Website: lowes
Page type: review-order
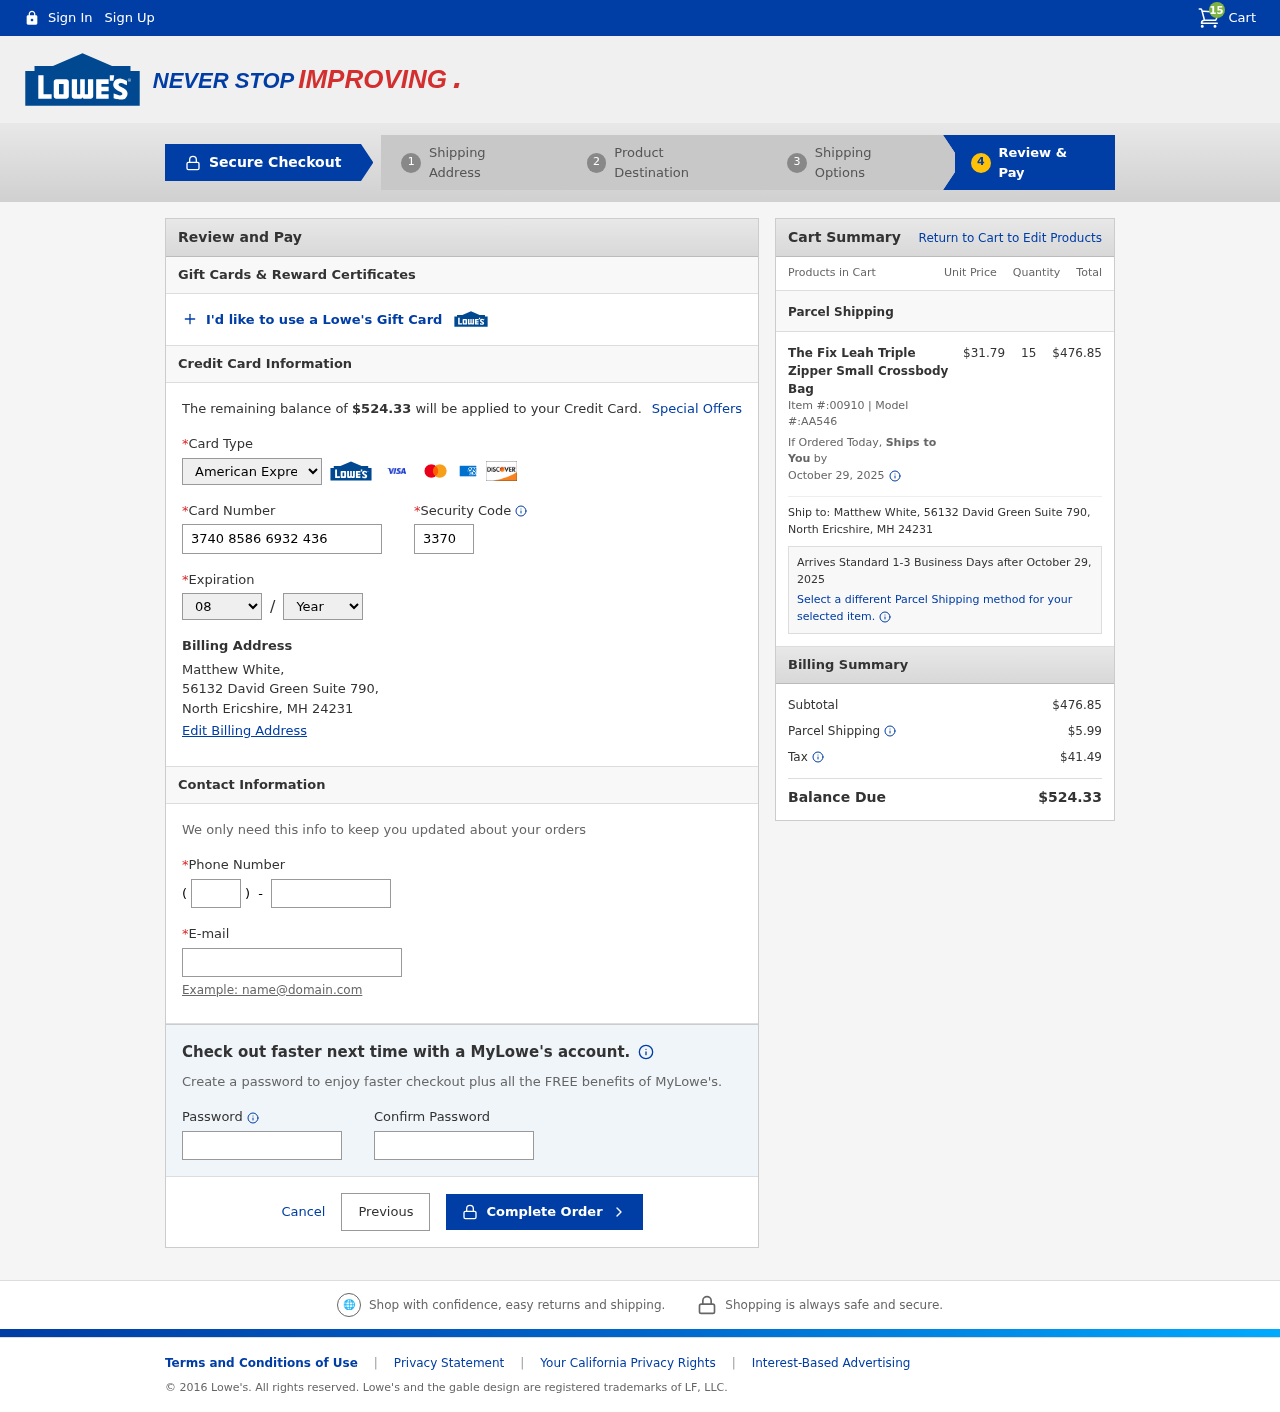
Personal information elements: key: PII_CARD_CVV
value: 3370
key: PII_CARD_EXPIRY_MONTH
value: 08
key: PII_CARD_EXPIRY_YEAR
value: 28
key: PII_CARD_NUMBER
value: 3740 8586 6932 436
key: PII_CARD_TYPE
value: American Express
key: PII_CITY
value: North Ericshire
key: PII_EMAIL
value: matthewwhite@yahoo.com
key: PII_FULLNAME
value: Matthew White,
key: PII_PHONE
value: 9962614340
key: PII_PHONE_AREA
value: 996
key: PII_POSTCODE
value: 24231
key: PII_STATE_ABBR
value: MH
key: PII_STREET
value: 56132 David Green Suite 790
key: PII_STREET
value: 56132 David Green Suite 790,
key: PII_FULLNAME2
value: Matthew White
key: PII_STATE
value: MH
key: PII_POSTCODE_FULL
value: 24231
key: PII_CITY_STATE
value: North Ericshire, MH
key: PII_CITY_STATE_ZIP
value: North Ericshire, MH 24231
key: PII_POSTCODE_NUMERIC
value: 24231
Product elements: key: PRODUCT1_NAME
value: The Fix Leah Triple Zipper Small Crossbody Bag
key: PRODUCT1_PRICE
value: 31.79
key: PRODUCT1_QUANTITY
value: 15
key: PRODUCT1_ITEM_NUMBER
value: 00910
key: PRODUCT1_MODEL_NUMBER
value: AA546
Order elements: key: ORDER_NUM_ITEMS
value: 15
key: ORDER_TOTAL
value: $524.33
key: ORDER_SHIPPING_DATE
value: October 29, 2025
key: ORDER_SUBTOTAL
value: $476.85
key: ORDER_SHIPPING_DATE2
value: October 29, 2025
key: ORDER_SUBTOTAL2
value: $476.85
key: ORDER_SHIPPING_COST
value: $5.99
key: ORDER_TAX
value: $41.49